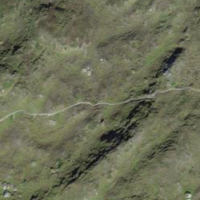
EUNIS habitat code: 26
Species observed at this site:
Empetrum nigrum
Salix herbacea
Geum montanum